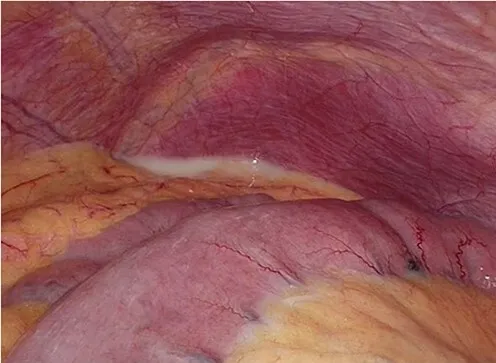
Intraoperative photograph showing CA in the abdominal cavity.
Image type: medical_photograph (other_medical_photograph)